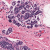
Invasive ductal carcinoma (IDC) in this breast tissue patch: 0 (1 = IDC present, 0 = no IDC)